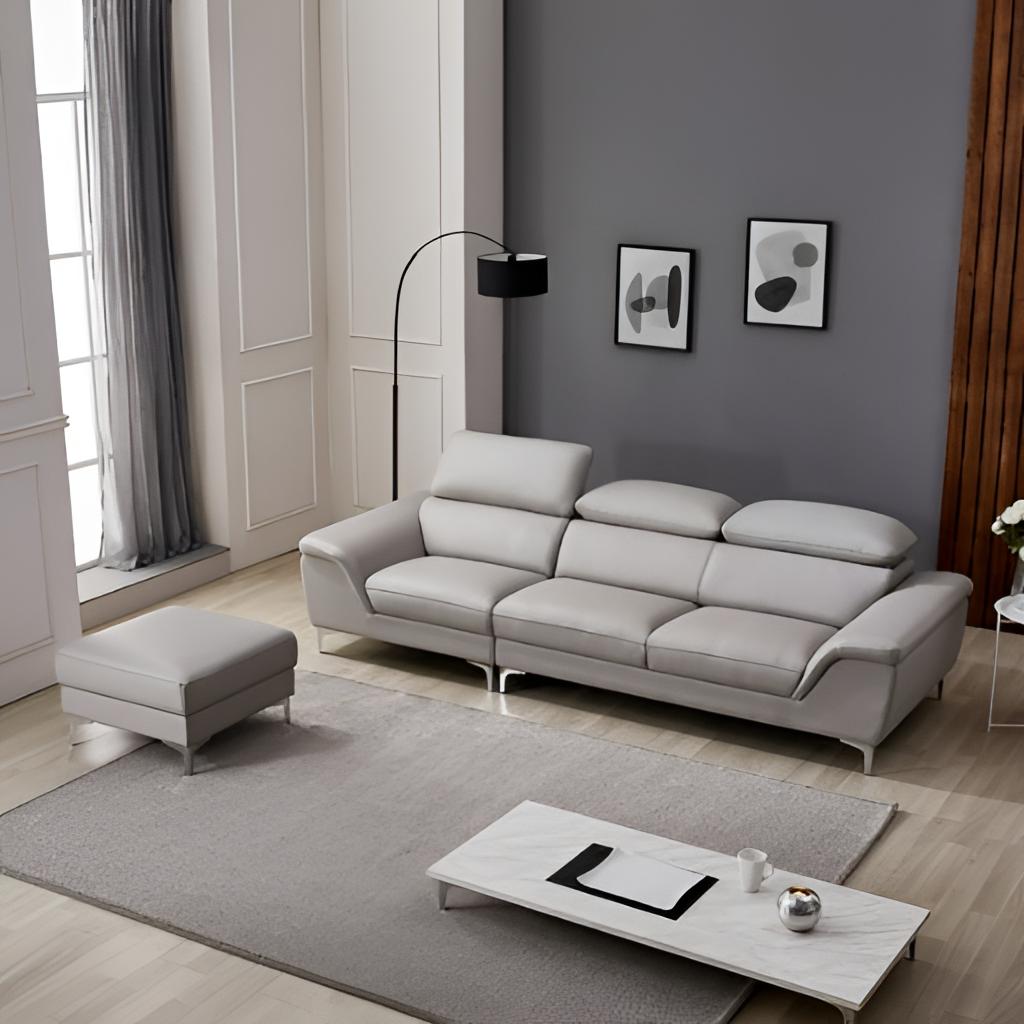
leather sofa, living room, wood flooring, with plank pattern, modern, gray and white paint wallpaper, with vertical two tone pattern